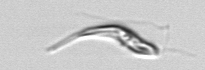
Label: Euglena